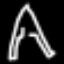
Label: The Eiffel Tower